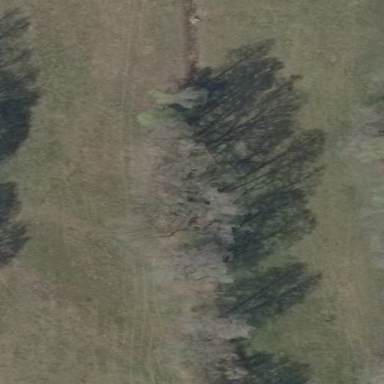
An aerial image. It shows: Deciduous broadleaved woodland.